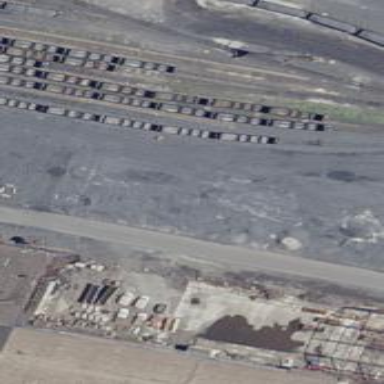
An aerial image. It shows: Rail spur service.